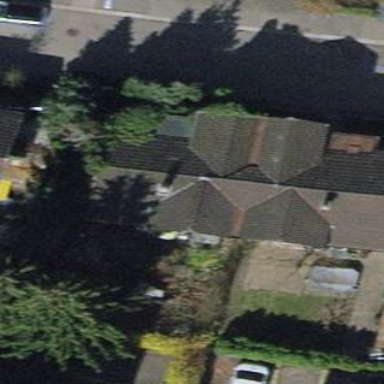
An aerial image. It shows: Semi-detached house with gabled roof.